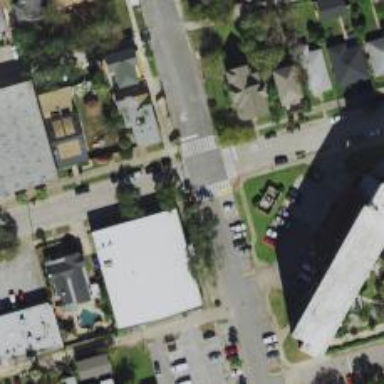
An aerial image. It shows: Building.